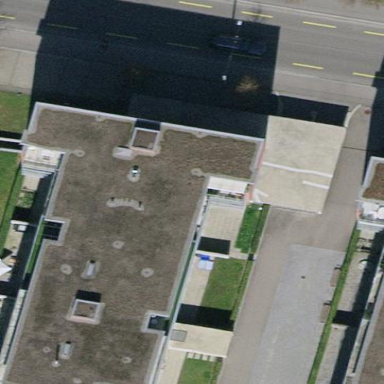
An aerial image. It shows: Modern apartment building with flat roof design.